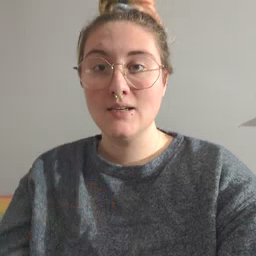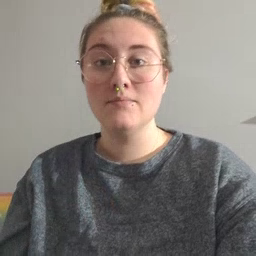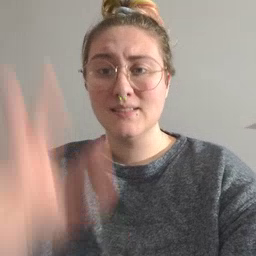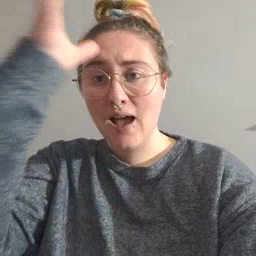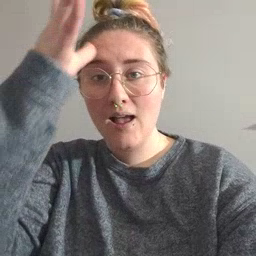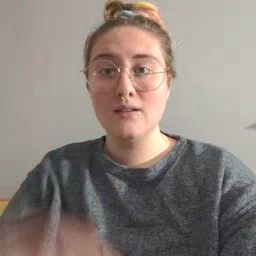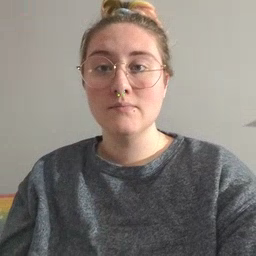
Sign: dad